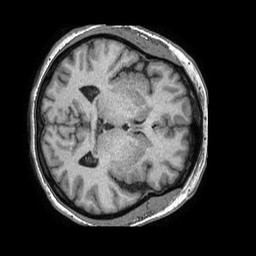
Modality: T1w
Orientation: axial
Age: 46
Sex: female
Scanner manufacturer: philips
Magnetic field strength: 1.5 T
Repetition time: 0.007536 s
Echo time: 0.003429 s